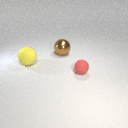
large brown metal sphere to the right of large yellow rubber sphere